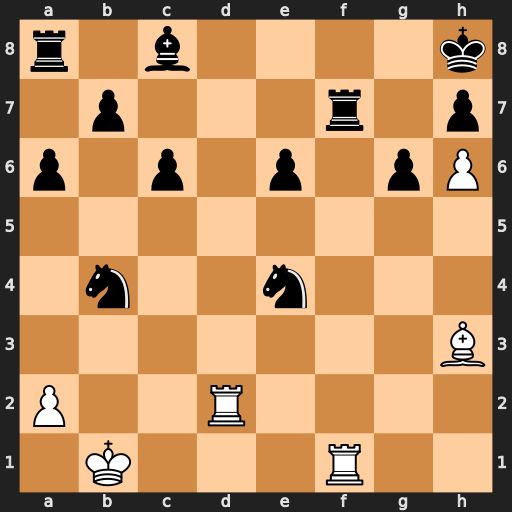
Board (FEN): r1b4k/1p3r1p/p1p1p1pP/8/1n2n3/7B/P2R4/1K3R2
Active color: w
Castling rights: -
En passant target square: -
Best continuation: Rd8+ Rf8 Rfxf8#